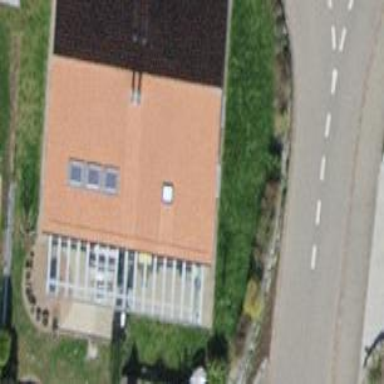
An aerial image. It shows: Semidetached house with gabled roof.